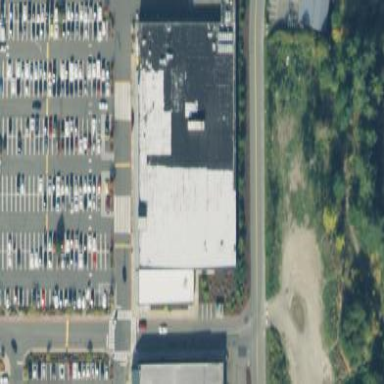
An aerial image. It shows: Supermarket building.